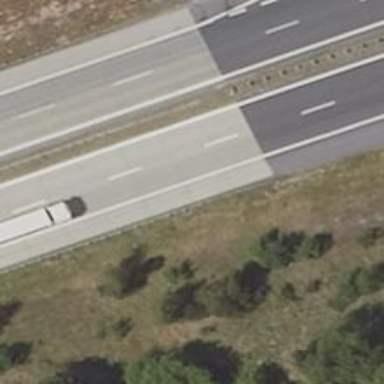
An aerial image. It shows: Concrete trunk highway.